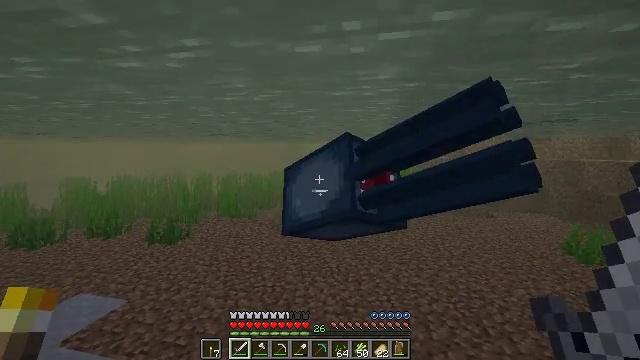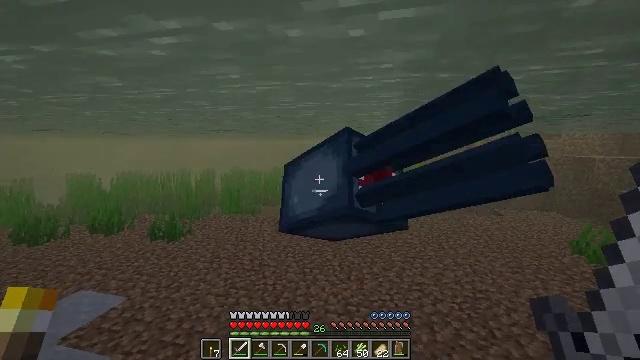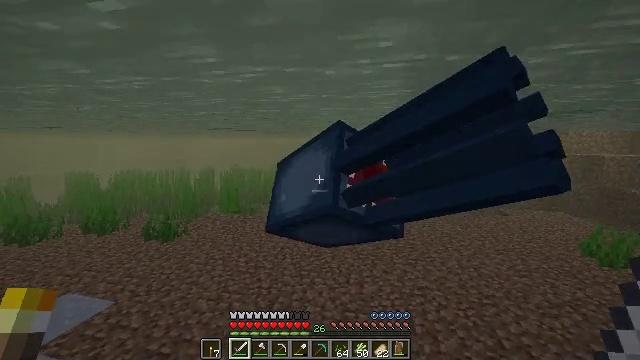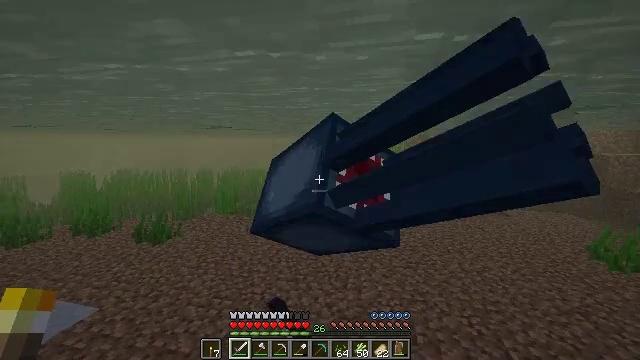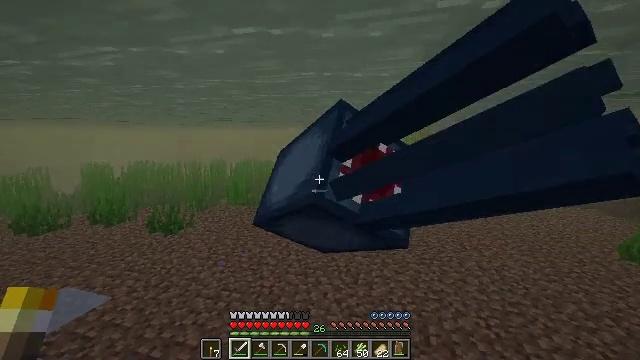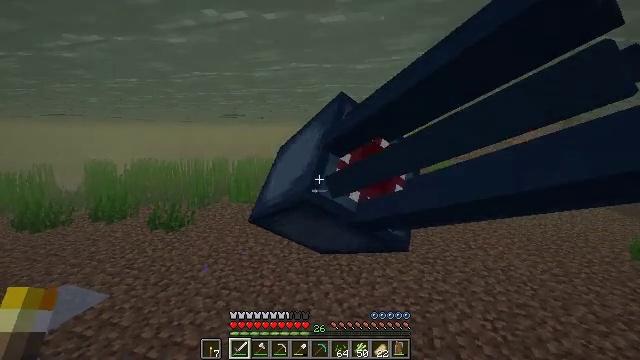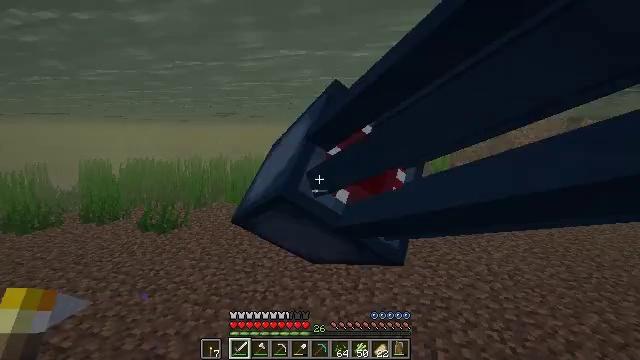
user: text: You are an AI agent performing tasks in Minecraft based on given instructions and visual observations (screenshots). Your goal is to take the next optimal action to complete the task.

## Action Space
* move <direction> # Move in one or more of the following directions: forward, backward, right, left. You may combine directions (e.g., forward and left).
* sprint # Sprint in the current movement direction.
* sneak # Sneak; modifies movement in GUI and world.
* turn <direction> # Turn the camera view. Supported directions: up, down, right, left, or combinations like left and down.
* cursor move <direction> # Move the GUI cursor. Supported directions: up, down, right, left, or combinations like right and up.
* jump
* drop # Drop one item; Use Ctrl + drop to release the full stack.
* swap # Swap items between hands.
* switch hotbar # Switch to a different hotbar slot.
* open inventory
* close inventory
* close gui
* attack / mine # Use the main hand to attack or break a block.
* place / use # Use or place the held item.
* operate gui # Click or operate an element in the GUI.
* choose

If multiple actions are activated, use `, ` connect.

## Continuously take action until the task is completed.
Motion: motion action
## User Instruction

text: Hunt a squid.
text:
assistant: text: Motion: move forward, sprint
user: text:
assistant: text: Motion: move forward, sprint, attack / mine
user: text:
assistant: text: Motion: move forward, sprint, attack / mine
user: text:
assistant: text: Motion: move forward, sprint, turn left and down, attack / mine
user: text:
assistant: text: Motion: move forward, sprint, attack / mine
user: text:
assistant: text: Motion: move forward, sprint
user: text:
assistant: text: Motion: sprint